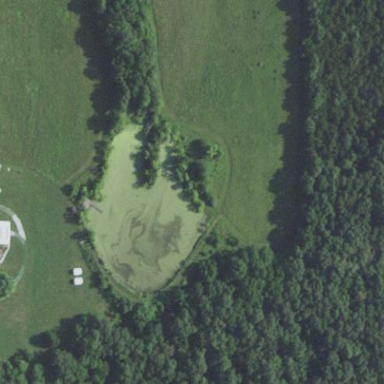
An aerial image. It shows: Serene pond surrounded by nature.